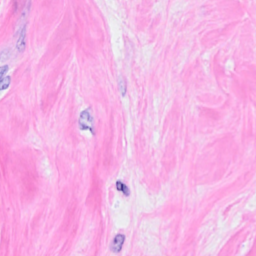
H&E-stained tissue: Breast